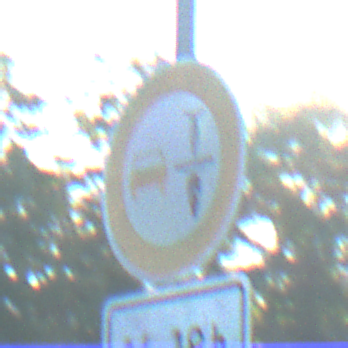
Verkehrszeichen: VerbotUeberholenEinspurigeFahrzeuge
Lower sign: ZeitangabenOhneBeschraenkungAufWochentage1
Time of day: MorningAfternoon
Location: Outdoor (Urban)
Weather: Clear
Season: NotSpecified
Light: Natural